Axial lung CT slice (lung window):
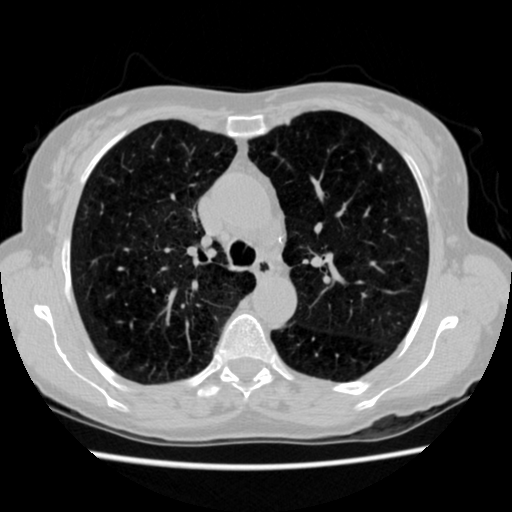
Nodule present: yes
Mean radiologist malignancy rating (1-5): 2.5